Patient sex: M
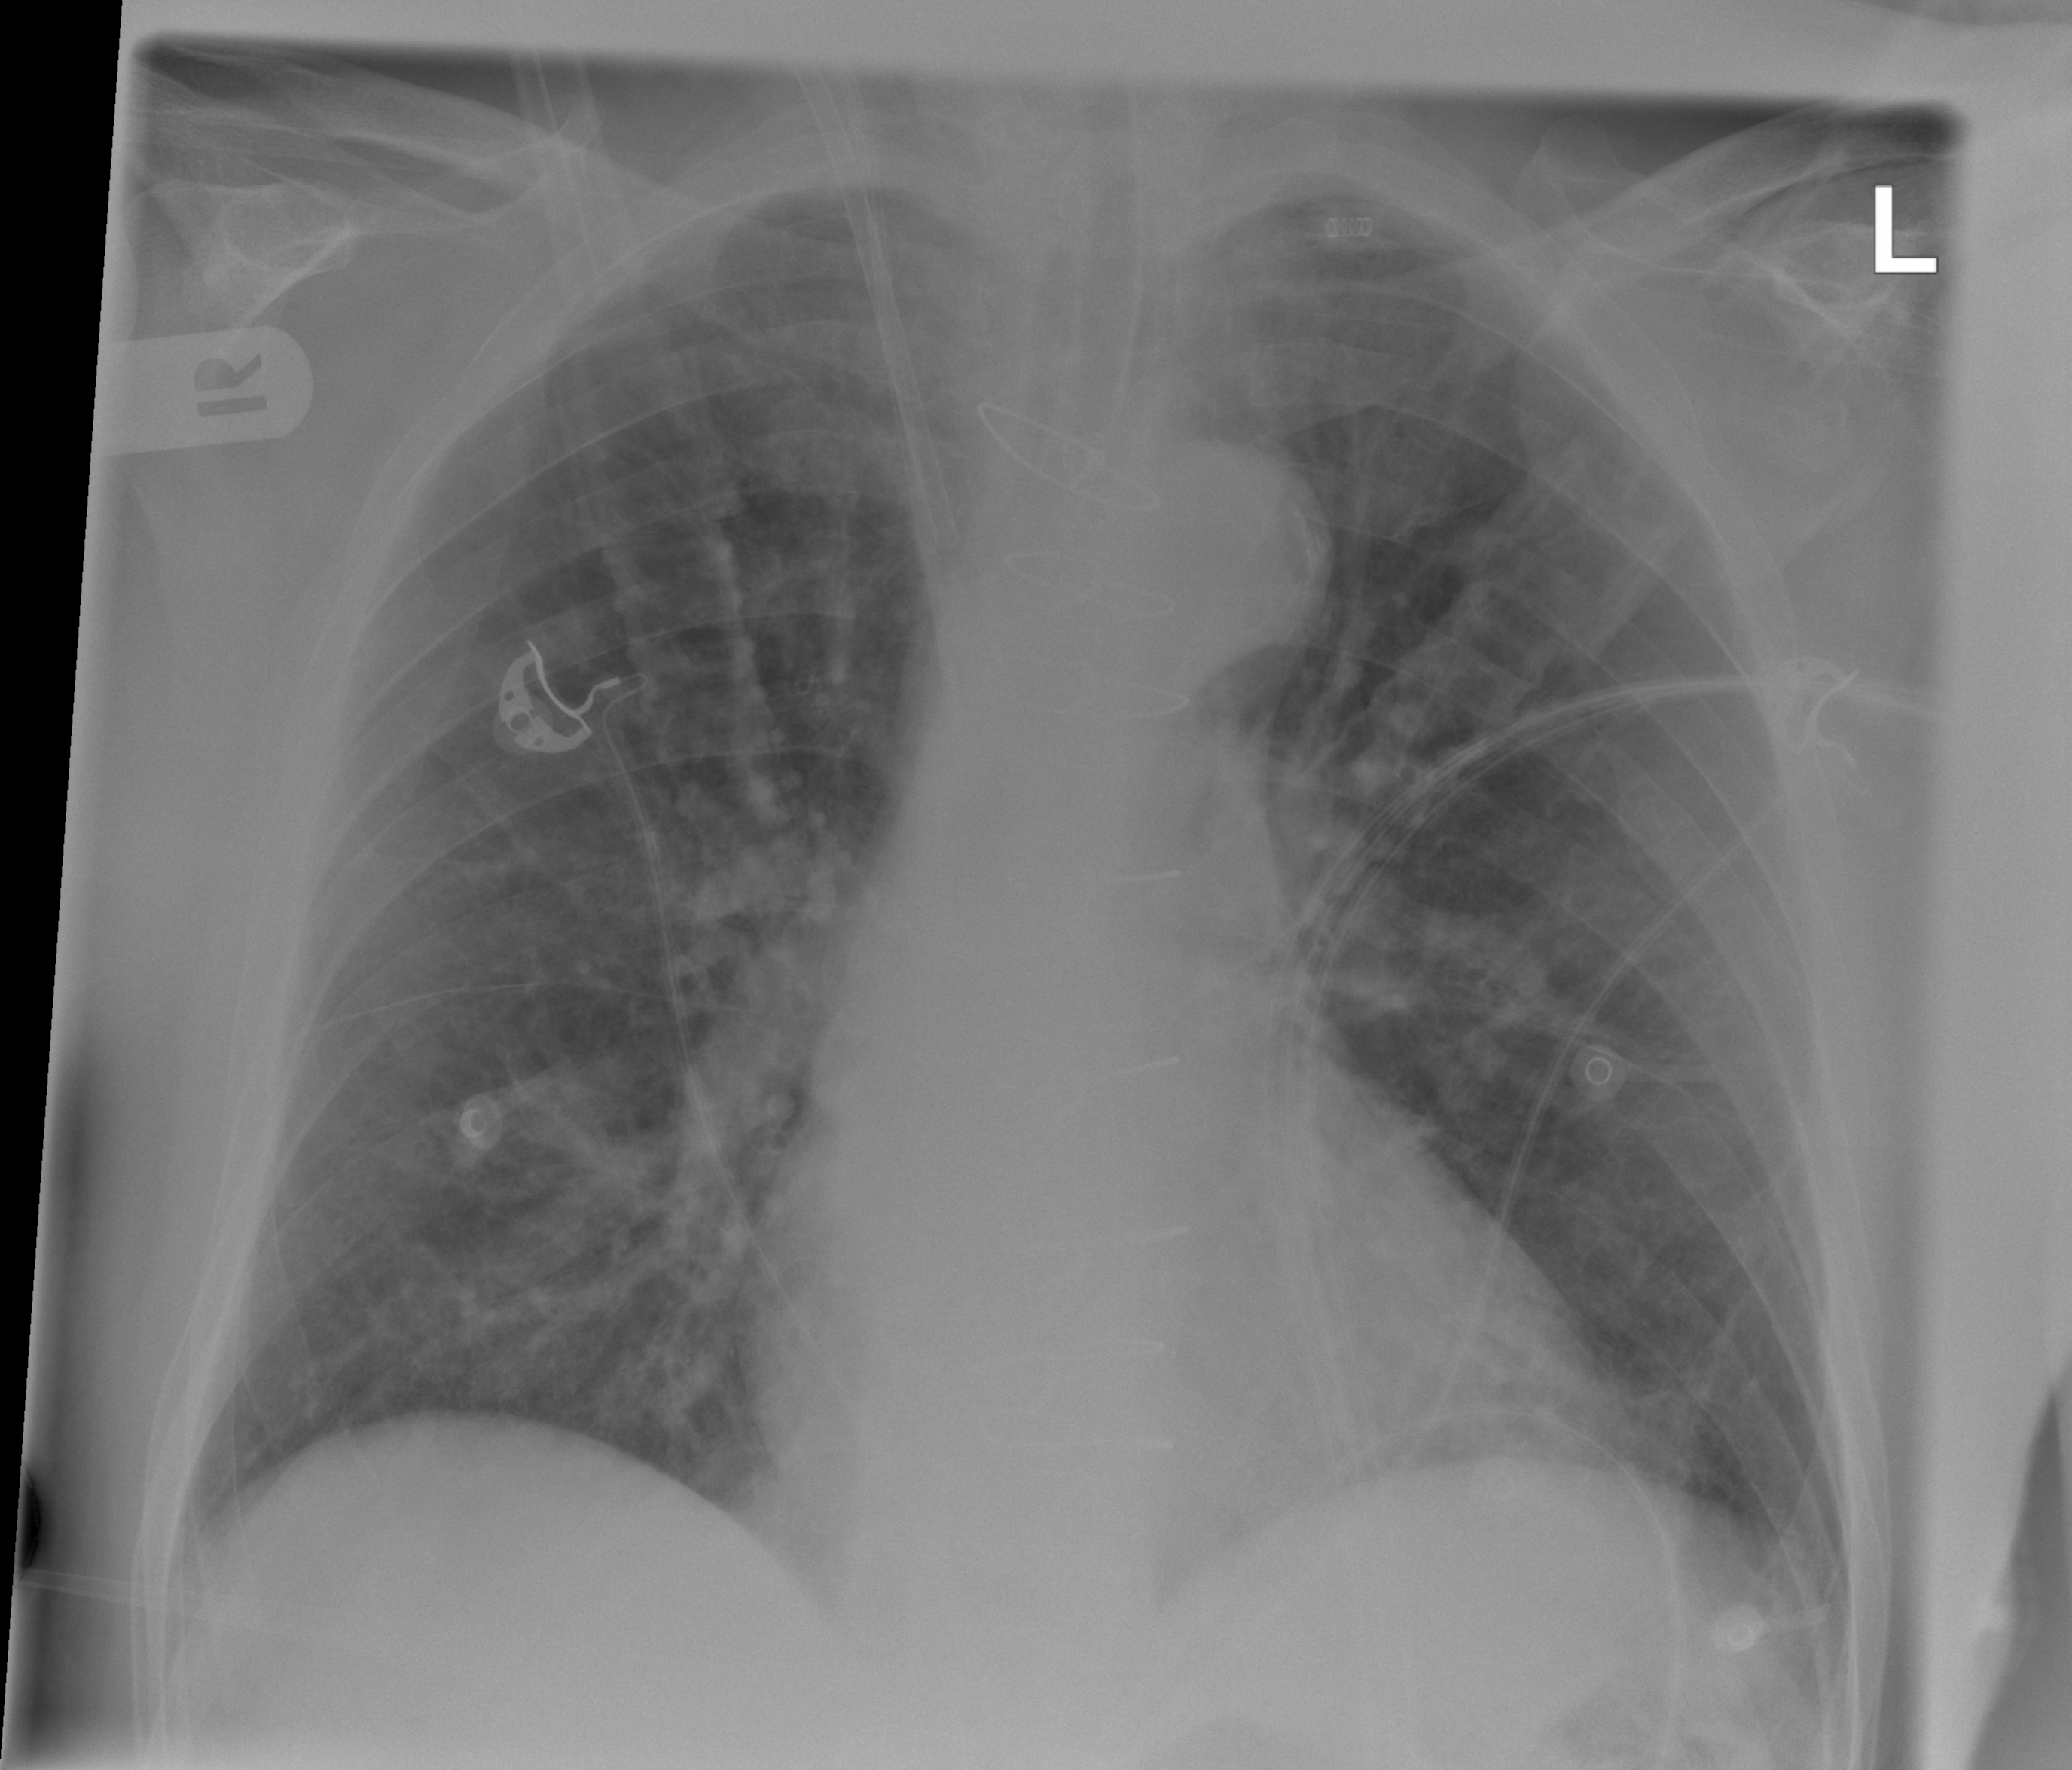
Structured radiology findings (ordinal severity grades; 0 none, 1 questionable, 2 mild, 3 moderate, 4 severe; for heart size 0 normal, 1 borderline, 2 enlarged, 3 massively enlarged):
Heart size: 0
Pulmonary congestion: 2
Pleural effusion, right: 1
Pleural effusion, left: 0
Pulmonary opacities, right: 0
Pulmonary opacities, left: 0
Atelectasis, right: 0
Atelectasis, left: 0